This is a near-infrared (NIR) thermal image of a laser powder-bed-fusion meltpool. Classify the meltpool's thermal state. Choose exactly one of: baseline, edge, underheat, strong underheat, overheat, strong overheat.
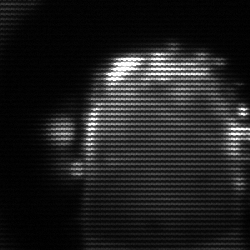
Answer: baseline